Question: Using request dispatcher I am forwarding request from Servlet class which is in controller package to a class which is in bean package.Here is my code..
'''
private void credentialProcessing(HttpServletRequest request,
HttpServletResponse response) {
try{
RequestDispatcher rd=request.getRequestDispatcher("algo");//this class is in bean package
rd.forward(request, response);
}
catch (ServletException e) {
e.printStackTrace();
} catch (IOException e) {
e.printStackTrace();
}
}
'''

Error:
when ever i try to do this Tomcat gives me error that requested resource not found ..on the other hand if i access control package class it is accessed.
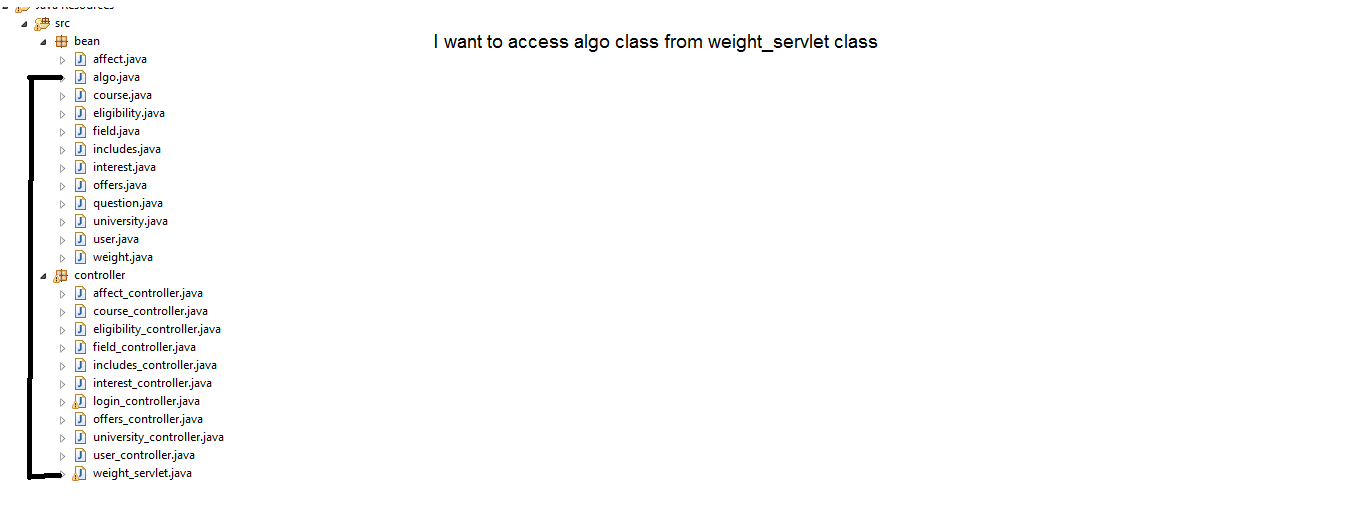
Answer: 'RequestDispatcher' uses paths to forward requests, it does not allow you to specify a class to forward to which the request is forwarded.
> Returns a RequestDispatcher object that acts as a wrapper for the
resource located at the given path. A RequestDispatcher object can be
used to forward a request to the resource or to include the resource
in a response. The resource can be dynamic or static.
If you want to access the 'algo' class from the servlet create an instance of the class within the servlet.
'''
private void credentialProcessing(HttpServletRequest request,
HttpServletResponse response) {
try{
algo al = new algo();
al.callSomeMethod();
}
catch (ServletException e) {
e.printStackTrace();
} catch (IOException e) {
e.printStackTrace();
}
}
'''
Look into the naming conventions for Java classes, which calls for class names to be uppercased.